Question: Here is my code I add marker to the location within the radius
'''
GeoQuery geoQuery = geoFire.queryAtLocation( new GeoLocation( latitude, longitude ), 1 );
HashMap<String, Marker> markers = new HashMap<>();
geoQuery.addGeoQueryEventListener( new GeoQueryEventListener() {
@Override
public void onKeyEntered(String key, GeoLocation location) {
countCrime++;
if (isAttachedToActivity()) {
//get string icon using filename
int resourceID = getResources().getIdentifier(
data.getIcon(), "drawable",
getActivity().getPackageName() );
//bitmapDescriptor for marker using filename
BitmapDescriptor crime_icon = BitmapDescriptorFactory.fromResource( resourceID );
LatLng latLng = new LatLng( latitude, longitude );
Marker marker = mGoogleMap.addMarker( new MarkerOptions().position( latLng )
.icon( crime_icon ) );
markers.put( key, marker );
marker.setTag( details );
}
}
}
'''
Here is the Output:

I want to count the marker in the radius
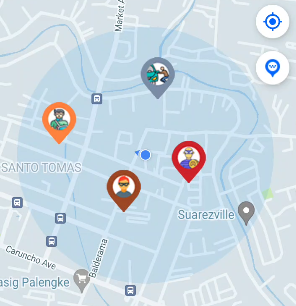
Answer: The easiest way to count the keys inside the geoquery, is to keep a counter variable and increase that every time 'is called. Then when' is called to indicate that all keys have been loaded, you know how many there are.
In code:
'''
geoQuery.addGeoQueryEventListener( new GeoQueryEventListener() {
int keyCount = 0; //
@Override
public void onKeyEntered(String key, GeoLocation location) {
keyCount++; //
...
}
@Override
public void onKeyExited(String key) {
keyCount--; //
}
@Override
public void onGeoQueryReady() {
System.out.println("There are now "+keyCount+" keys in range"); //
}
}
'''